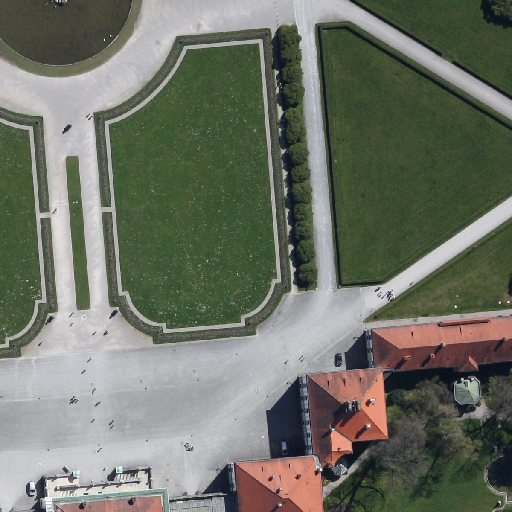
Referring expression: sidewalk along with tree